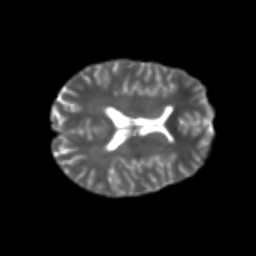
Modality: T2w
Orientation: axial
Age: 20
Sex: female
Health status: healthy
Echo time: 0.074 s